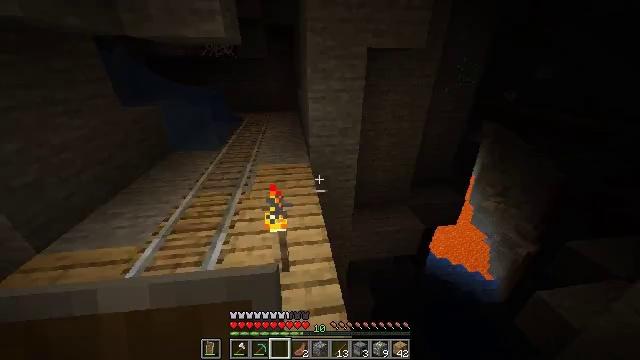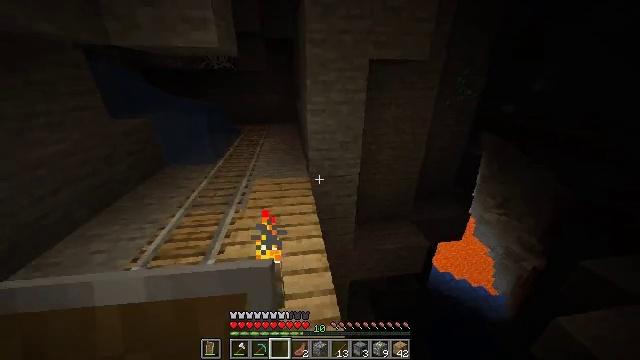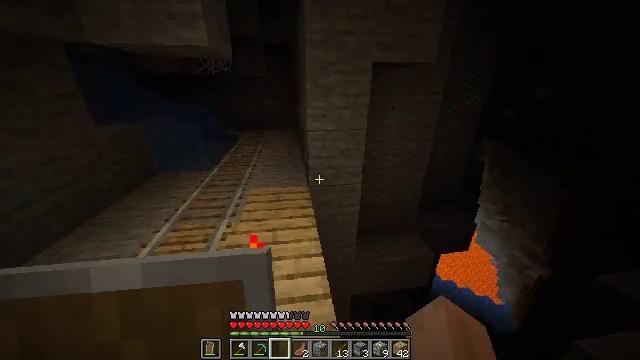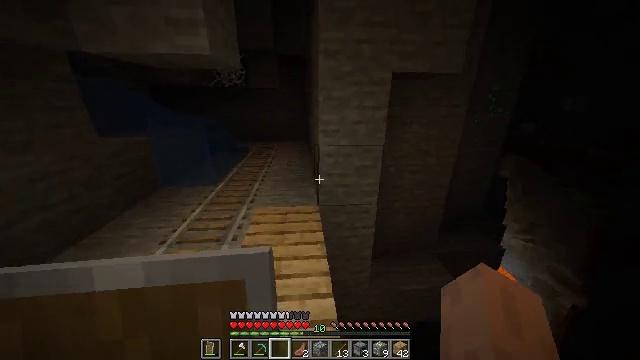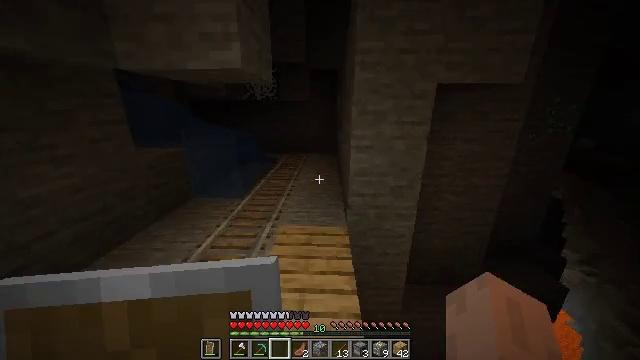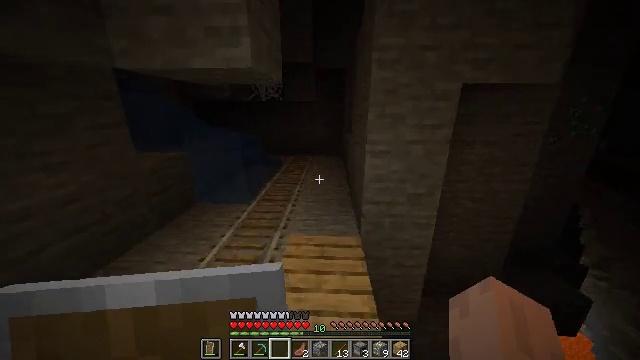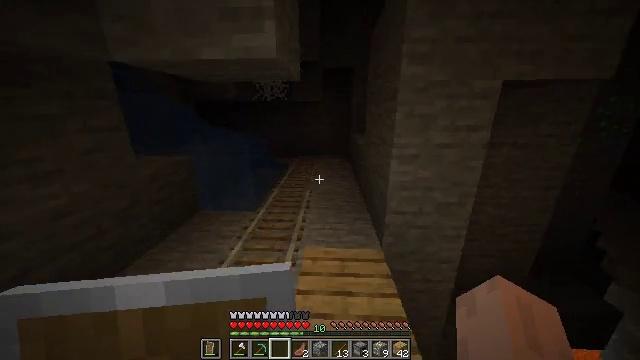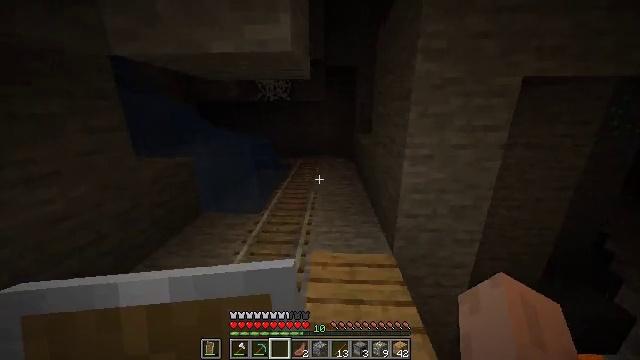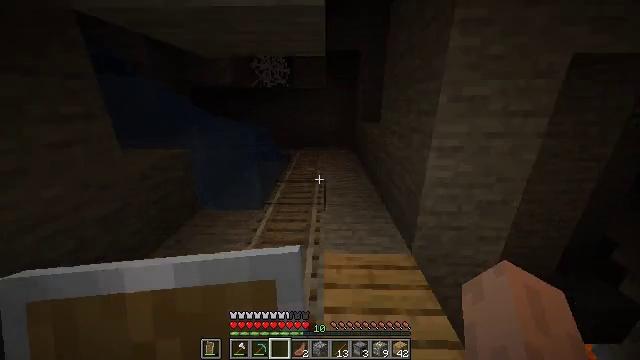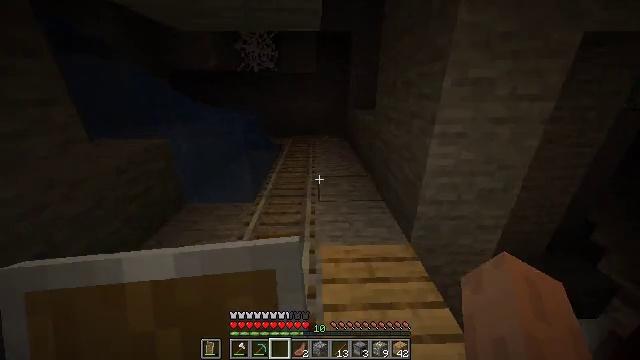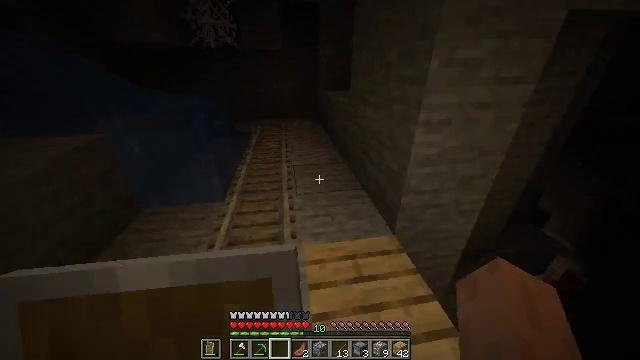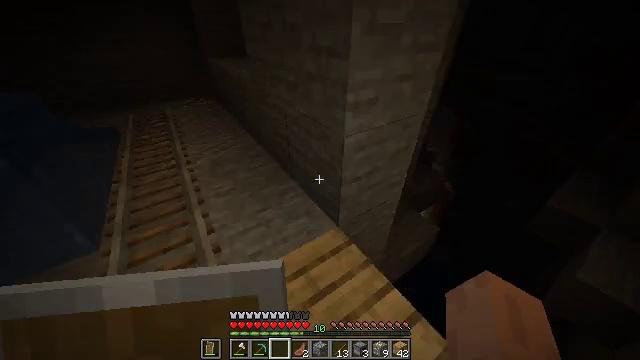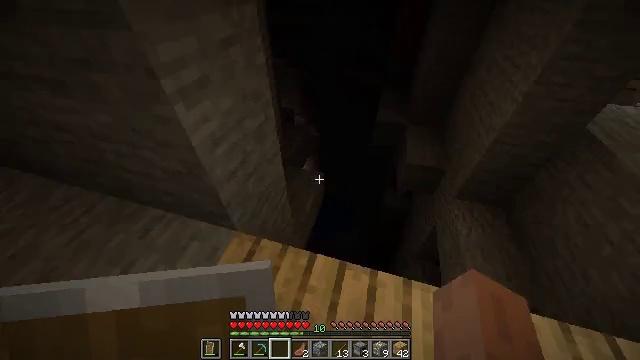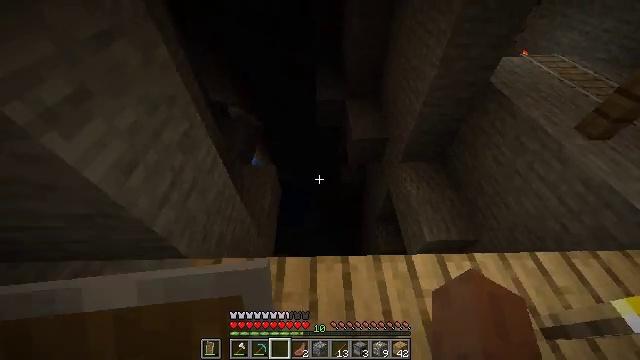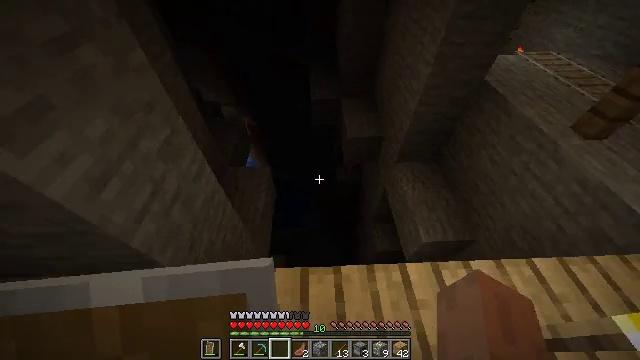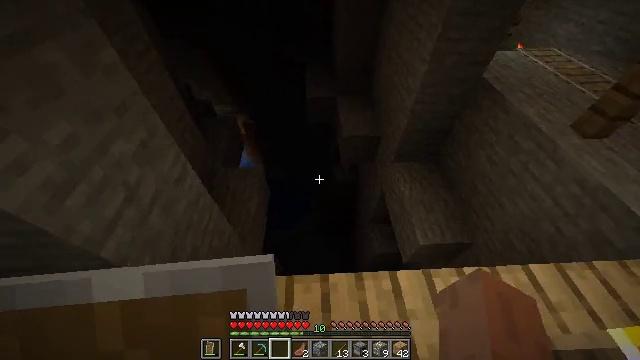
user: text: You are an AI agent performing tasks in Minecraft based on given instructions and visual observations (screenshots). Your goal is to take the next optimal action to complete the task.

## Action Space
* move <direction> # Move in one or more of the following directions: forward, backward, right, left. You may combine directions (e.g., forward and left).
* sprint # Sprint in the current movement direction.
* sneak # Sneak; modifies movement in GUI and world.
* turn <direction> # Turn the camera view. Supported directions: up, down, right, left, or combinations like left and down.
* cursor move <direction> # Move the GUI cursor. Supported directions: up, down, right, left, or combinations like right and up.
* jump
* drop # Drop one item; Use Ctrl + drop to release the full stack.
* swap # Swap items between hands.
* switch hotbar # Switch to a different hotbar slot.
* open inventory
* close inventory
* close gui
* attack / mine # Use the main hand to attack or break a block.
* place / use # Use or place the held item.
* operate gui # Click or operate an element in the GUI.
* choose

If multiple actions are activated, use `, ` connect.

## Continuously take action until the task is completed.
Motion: motion action
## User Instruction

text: Drop iron ore.
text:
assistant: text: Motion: move forward, sprint, turn up
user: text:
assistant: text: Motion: move forward, sprint, turn up
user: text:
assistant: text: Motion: move forward, sprint, turn left and up
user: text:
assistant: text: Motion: move forward and move left, sprint, turn left and up
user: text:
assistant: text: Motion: move forward and move left, sprint
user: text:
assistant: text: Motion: move forward and move left, sprint
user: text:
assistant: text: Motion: move forward and move left, sprint
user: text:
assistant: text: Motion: move forward, sprint, turn right and down
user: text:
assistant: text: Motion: move forward, sprint, turn right and down
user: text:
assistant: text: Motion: move forward, sprint, turn right and down
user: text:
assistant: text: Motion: move forward, sprint, turn right and down
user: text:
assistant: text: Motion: move forward, sprint, turn right and down
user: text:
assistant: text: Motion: move forward and move right, turn right and down
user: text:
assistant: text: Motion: move right, turn right
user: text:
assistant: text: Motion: move right
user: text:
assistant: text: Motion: turn down
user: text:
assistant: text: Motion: no_op
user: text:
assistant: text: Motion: no_op
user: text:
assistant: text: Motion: no_op
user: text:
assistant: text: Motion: turn left and up
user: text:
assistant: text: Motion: turn left and up
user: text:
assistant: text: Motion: turn left and up
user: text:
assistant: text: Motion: turn left and up
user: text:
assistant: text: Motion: turn left and up
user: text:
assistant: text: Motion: turn left and up
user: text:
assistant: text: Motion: turn left
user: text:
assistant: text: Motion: move left, turn left
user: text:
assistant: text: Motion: move left
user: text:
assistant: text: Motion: move left
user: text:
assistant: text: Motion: move left